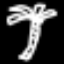
Label: palm tree